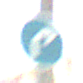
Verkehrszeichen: VorgeschriebeneFahrtrichtungRechts
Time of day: MorningAfternoon
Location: Roofed (Suburban)
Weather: PartlyCloudy
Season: Winter
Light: Natural